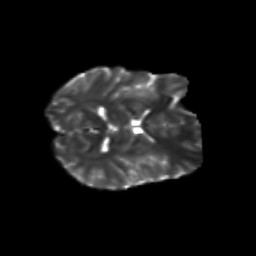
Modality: T2w
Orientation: axial
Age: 24
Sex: male
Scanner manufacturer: siemens
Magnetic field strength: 3 T
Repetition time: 3.5 s
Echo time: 0.113 s